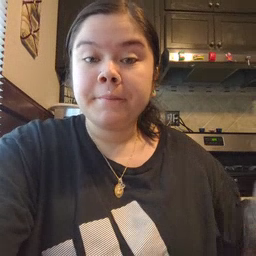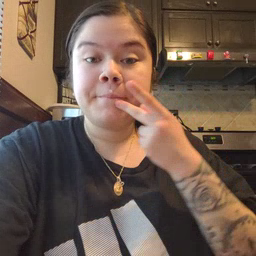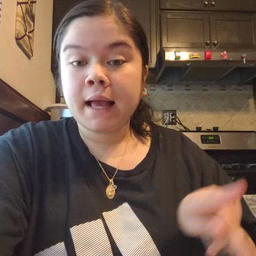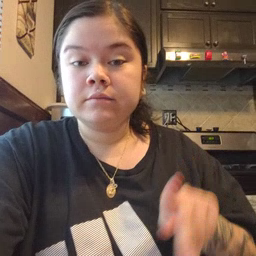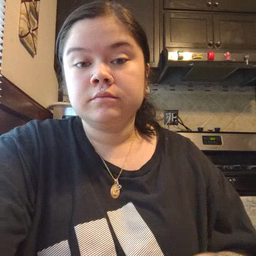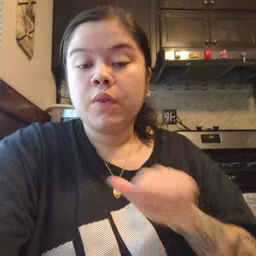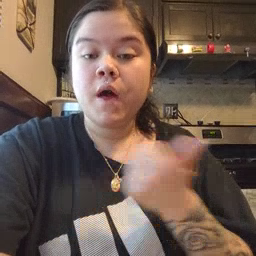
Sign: pen